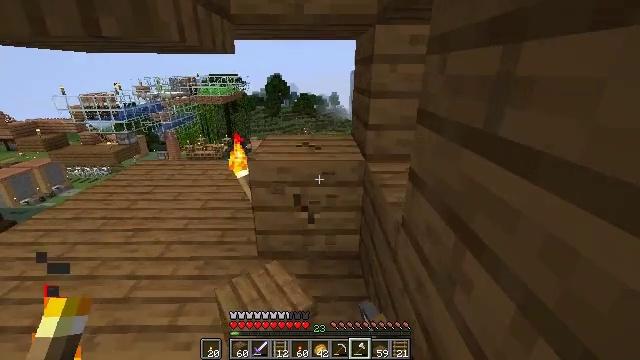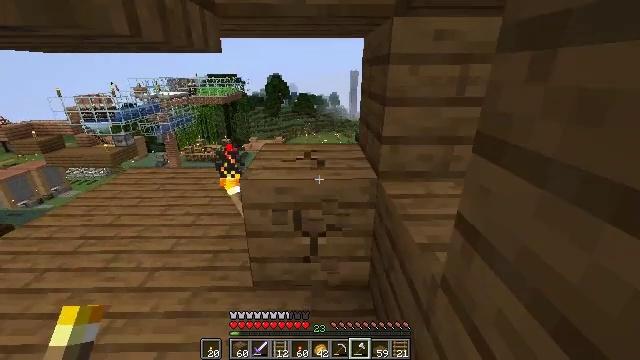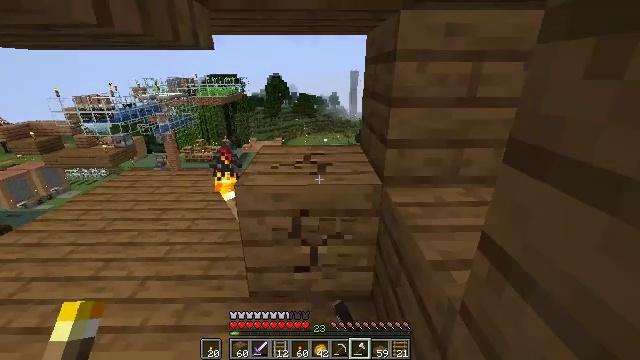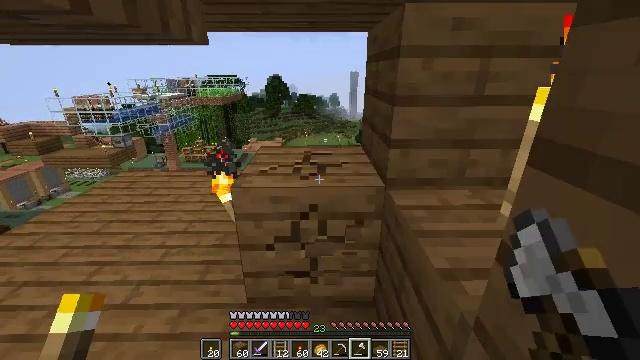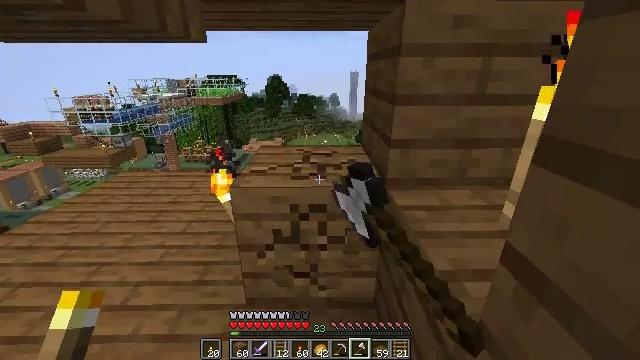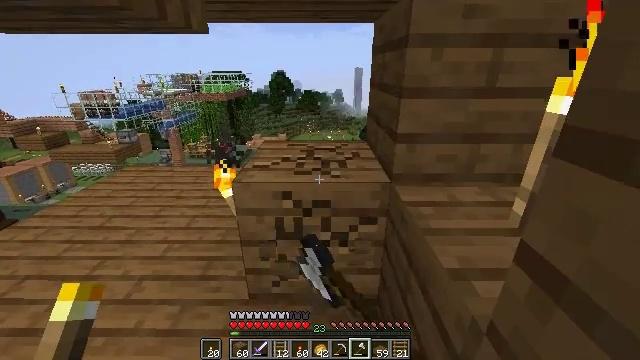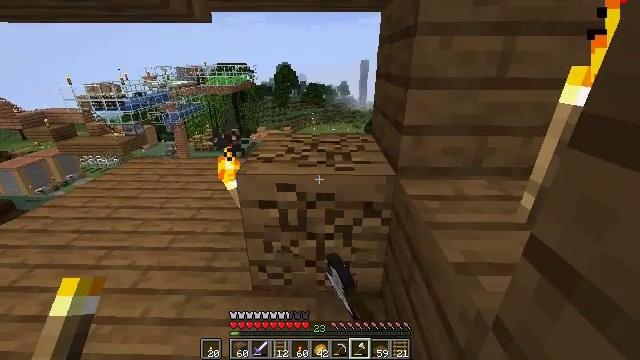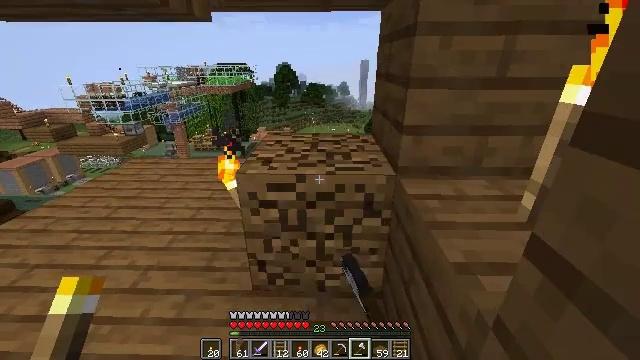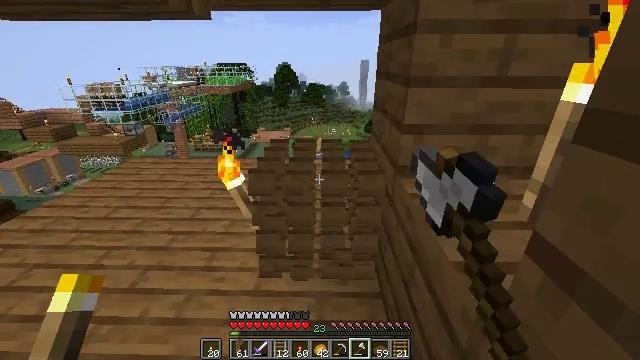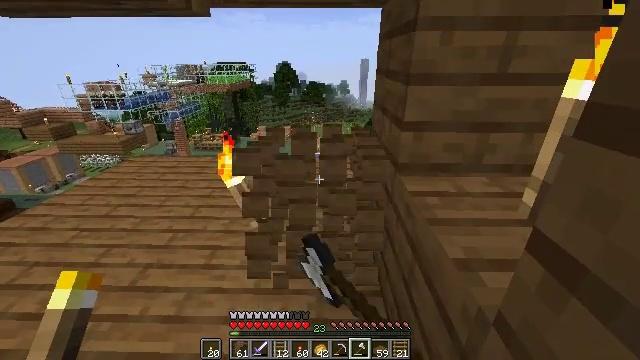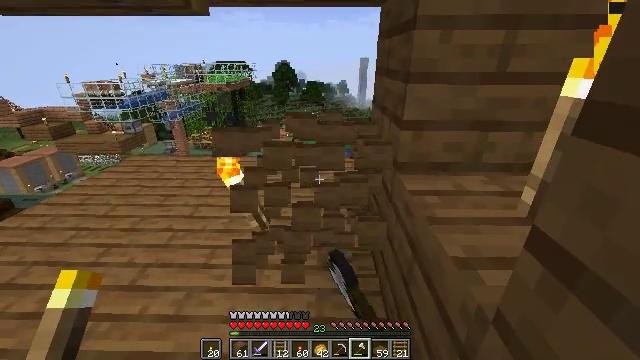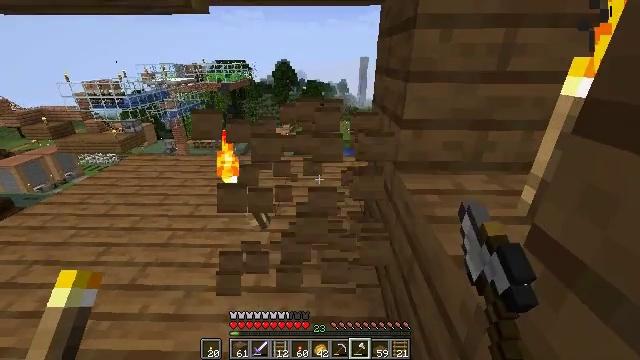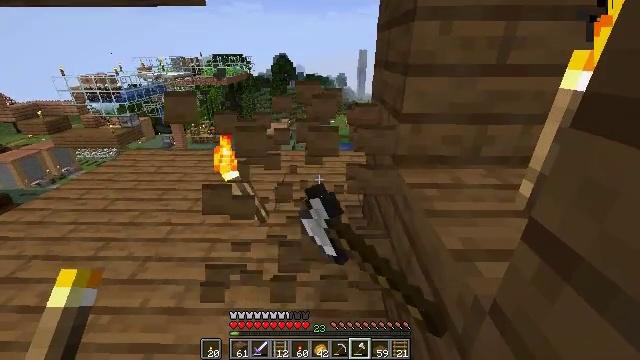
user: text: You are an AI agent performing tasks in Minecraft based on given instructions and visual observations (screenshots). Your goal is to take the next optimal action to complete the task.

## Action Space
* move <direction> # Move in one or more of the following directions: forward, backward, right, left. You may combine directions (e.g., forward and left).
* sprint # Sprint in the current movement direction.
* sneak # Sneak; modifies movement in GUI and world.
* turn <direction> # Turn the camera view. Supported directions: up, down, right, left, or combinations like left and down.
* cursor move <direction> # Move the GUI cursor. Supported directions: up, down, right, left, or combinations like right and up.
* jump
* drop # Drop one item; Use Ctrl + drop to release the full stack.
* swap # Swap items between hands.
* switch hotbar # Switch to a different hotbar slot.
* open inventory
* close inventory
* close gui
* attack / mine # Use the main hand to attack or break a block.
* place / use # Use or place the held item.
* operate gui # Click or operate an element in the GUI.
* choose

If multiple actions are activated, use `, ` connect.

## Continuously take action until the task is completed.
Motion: motion action
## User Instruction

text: Collect spruce planks from an old building.
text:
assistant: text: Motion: move forward, attack / mine
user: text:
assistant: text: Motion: attack / mine
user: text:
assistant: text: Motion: attack / mine
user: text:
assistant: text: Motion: attack / mine
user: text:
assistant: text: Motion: attack / mine
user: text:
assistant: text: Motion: turn left and down, attack / mine
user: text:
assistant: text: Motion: attack / mine
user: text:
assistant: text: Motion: attack / mine
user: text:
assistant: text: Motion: attack / mine
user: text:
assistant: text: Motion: attack / mine
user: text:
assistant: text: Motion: attack / mine
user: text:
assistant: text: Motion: turn down, attack / mine
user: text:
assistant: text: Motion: no_op